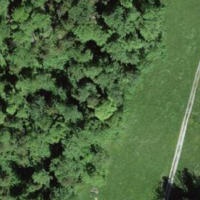
EUNIS habitat code: 44
Species observed at this site:
Lolium giganteum
Neottia ovata
Lolium pratense